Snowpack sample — Buffalo Mountain, Silverthorne, Colorado, USA (2/22/26, 2:02 PM MST)
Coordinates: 39.622, -106.113
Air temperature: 33 °F
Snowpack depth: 63 cm
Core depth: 20 cm
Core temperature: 24.8 °F
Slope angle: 11°, slope face: 116°
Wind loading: low
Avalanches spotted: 0
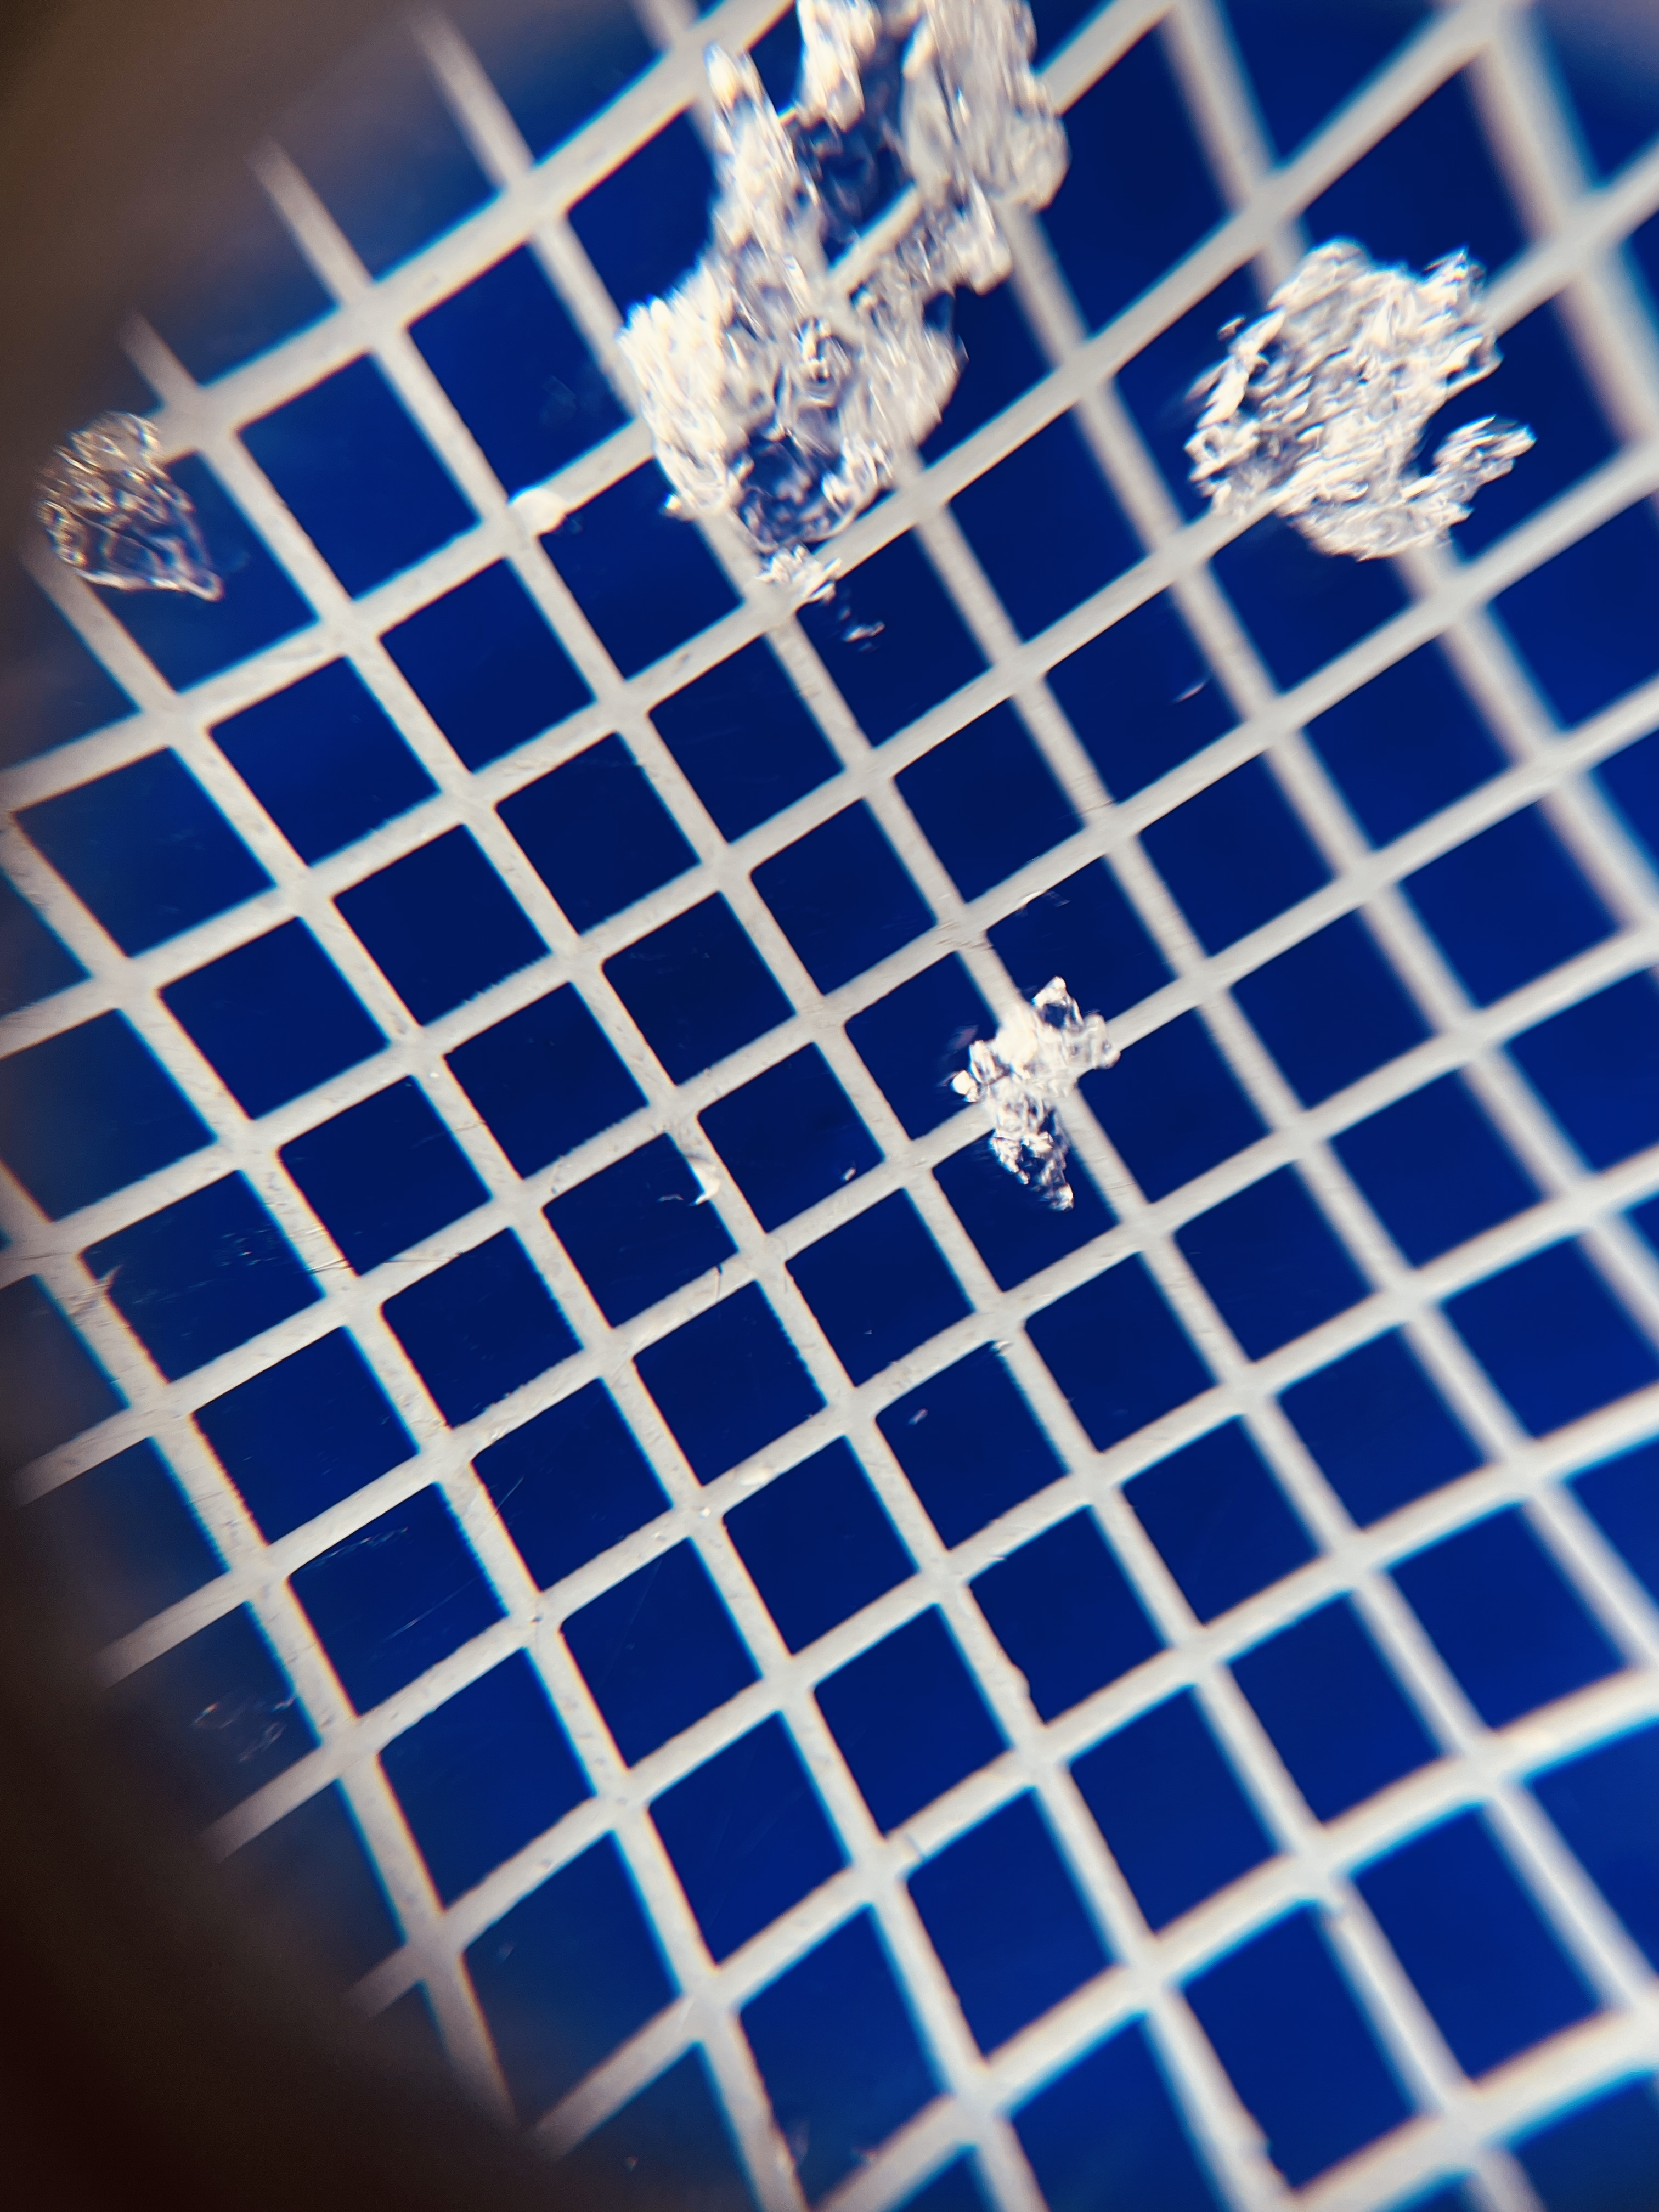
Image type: magnified_profile
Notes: In a firebreak similar to site 1, minimal wind loading with no spotted avalanches (not many faces in view though)